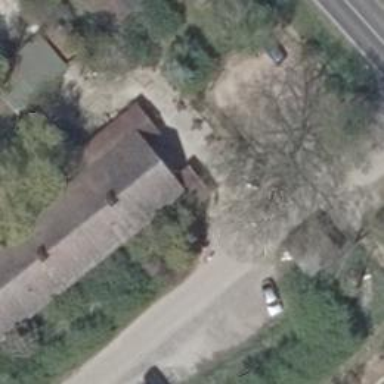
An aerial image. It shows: Cafe.